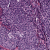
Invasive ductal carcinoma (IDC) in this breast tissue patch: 0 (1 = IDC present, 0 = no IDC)